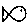
Label: fish